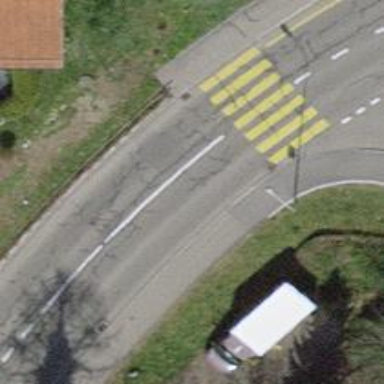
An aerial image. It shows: Marked zebra crossing with pedestrian island.